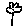
Label: flower